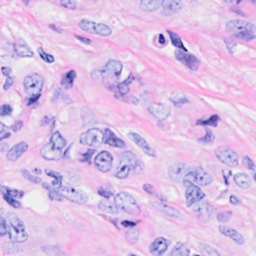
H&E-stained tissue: Breast